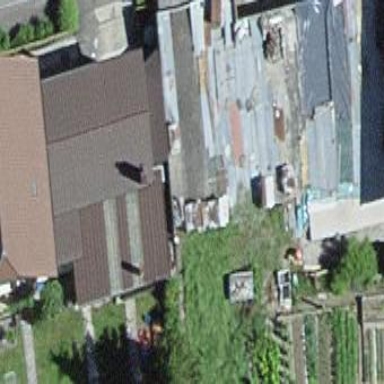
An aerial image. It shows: Garage building.